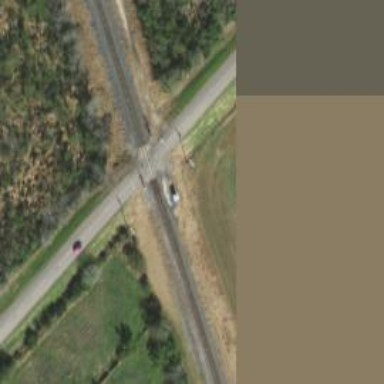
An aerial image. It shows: Level crossing along the railway.